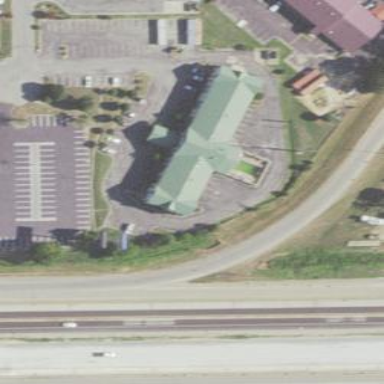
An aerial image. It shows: Hotel building.